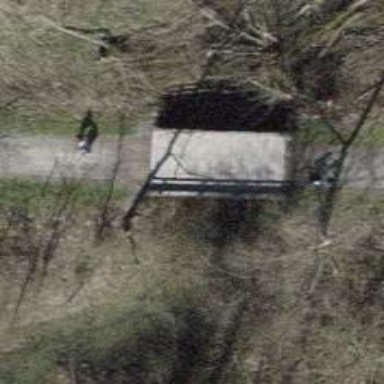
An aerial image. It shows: Track road on bridge with grade 1 track type.